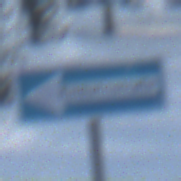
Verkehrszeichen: EinbahnstrasseLinksweisend
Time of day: MorningAfternoon
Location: Outdoor (Nature)
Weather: Clear
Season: Winter
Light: Natural